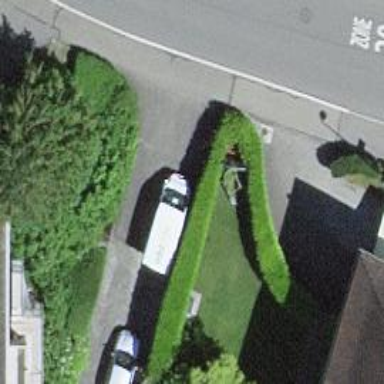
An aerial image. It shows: Hedge barrier.